Question: I have a very simple XOML file with a single Code Activity inside the 'ReceiveActivity' Handler.
The ReceiveActivity is mapped to an Interface called 'IRulesEngineService' wih a single method on it.
'''
void DoWork(int i);
'''
the input parameter on the interface method is mapped to a property on the Xoml called 'I'

I'm now trying to attempt to step into the Workflow Life Cycle at a point:
- - 'i''I'
I've tried overriding all the various methods and events on the XOML but in all cases 'I' is always zero in all the events and overrides I've tried. And then is correctly set to the passed in Parameter within the first Code Activity. e.g. Imagine I passed in '8' to the ClientSide DoWork call.
'''
public int I {get; set;}
protected override void Initialize(System.IServiceProvider provider)
{
I = I*10; //I is still 0
base.Initialize(provider);
I = I * 10; //I is still 0
}
//Event on Xoml Designer
private void Pinnacle_Initialized(object sender, EventArgs e)
{
I = I * 10; //I is still 0
}
//Event on Xoml Designer
private void receiveActivity1_OperationValidation(object sender, OperationValidationEventArgs e)
{
I = I * 10; //I is still 0
}
protected override void OnActivityExecutionContextLoad(IServiceProvider provider)
{
I = I * 10; //I is still 0
base.OnActivityExecutionContextLoad(provider);
I = I * 10; //I is still 0
}
private void codeActivity1_ExecuteCode(object sender, EventArgs e)
{
DataAccess.WriteToDummyData(ConnectionString, "Pinnacle From Code Activity " + I);
//I is now magically '8' what the heck set this?
}
'''
Anyone got any ideas on where in the Workflow Lifecycle the instantiating/binding/setting of these parameters occurs.
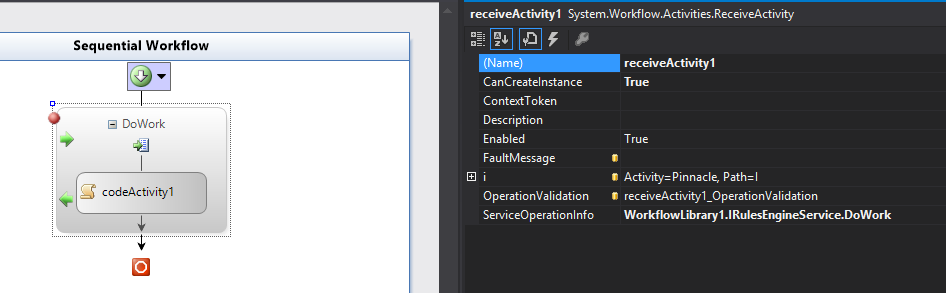
Answer: Looking at the .NET framework source code, it's not possible to access your data inputs within the code activity before the execution. in the ReceiveActivity class in the System.Workflow.Activities namespace there's a exact point where the inputs are populated. I've taken the class source from <URL>
See the image below:

As you can see in the picture inputs are populated at this point:
'''
this.OperationHelper.PopulateInputs(this, requestContext.Inputs);
'''
The instruction above is called just before the ReceiveActivity class executes the activity. At this stage I don't think there's a public event that can be subscribed to manipulate your data before your codeActivity1_ExecuteCode gets executed.
Hope it helps.